Question: What I want to make is like below

customViewContainer in the camera.xml will hold the ourView which is custom made.
If I select Taking Picture(R.id.capture), then I can take picture immediately and that picture will be shown in the right side.
If I select Getting Picture(R.id.process), then I can get a picture from gallery and that picture will be shown in the right side as well.
On the right side, there will be a small rectangle object(20pix, 20pix) which is transparent and it will be moved by the touches of user on the picture.
Problem is...When I make these features separately, they work fine but when I put them together, the activity doesn't start.
Will you take a look at my code and see what's the problem? I will be very appreciated. <<+_+;;>>
'''
package com.example.hello;
import java.io.File;
import java.io.FileNotFoundException;
import java.io.IOException;
import android.app.Activity;
import android.content.Context;
import android.content.Intent;
import android.content.pm.ActivityInfo;
import android.graphics.Bitmap;
import android.graphics.BitmapFactory;
import android.graphics.Canvas;
import android.graphics.Color;
import android.graphics.Paint;
import android.graphics.Rect;
import android.graphics.PorterDuff.Mode;
import android.net.Uri;
import android.os.Bundle;
import android.provider.MediaStore.Images;
import android.view.Menu;
import android.view.MenuItem;
import android.view.MotionEvent;
import android.view.SurfaceHolder;
import android.view.SurfaceView;
import android.view.View;
import android.view.View.OnClickListener;
import android.view.View.OnTouchListener;
import android.widget.Button;
import android.widget.LinearLayout;
public class SurfaceViewExample extends Activity implements OnTouchListener
{
OurView v;
float x = 0;
float y = 0;
Bitmap bitmap = BitmapFactory.decodeResource(getResources(),
R.drawable.default_background);
//default_background picture is for the first screen.
private static final int CAMERA_CAPTURE = 0;
final static int SELECT_IMAGE = 1;
@Override
protected void onCreate(Bundle savedInstanceState) {
super.onCreate(savedInstanceState);
setRequestedOrientation(ActivityInfo.SCREEN_ORIENTATION_LANDSCAPE);
setContentView(R.layout.camera);
v = new OurView(this);
v.setOnTouchListener(this);
LinearLayout customViewContainer =
(LinearLayout)findViewById(R.id.customViewContainer);
customViewContainer.addView(v);
Button captureButton = (Button) findViewById(R.id.capture);
Button processButton = (Button) findViewById(R.id.process);
captureButton.setOnClickListener(new OnClickListener() {
public void onClick(View v) {
Intent i = new Intent(
android.provider.MediaStore.ACTION_IMAGE_CAPTURE);
i.putExtra(android.provider.MediaStore.EXTRA_OUTPUT,
Uri.fromFile(new File("/sdcard/image.jpg")));
startActivityForResult(i, CAMERA_CAPTURE);
}
});
processButton.setOnClickListener(new OnClickListener() {
public void onClick(View v) { Uri uri =
android.provider.MediaStore.Images.Media.EXTERNAL_CONTENT_URI;
Intent intent = new Intent(Intent.ACTION_PICK, uri);
startActivityForResult(intent, SELECT_IMAGE);
}
});
}
//onActivityResult is for getting picture
@Override
protected void onActivityResult(int requestCode, int resultCode,
Intent intent)
{
if (resultCode == RESULT_OK && (requestCode == (CAMERA_CAPTURE) ||
requestCode == SELECT_IMAGE)) {
if(requestCode == CAMERA_CAPTURE)
{
File file = new File("/sdcard/image.jpg");
try {
bitmap = Images.Media.getBitmap(getContentResolver(),
Uri.fromFile(file));
} catch (FileNotFoundException e) {
e.printStackTrace();
} catch (IOException e) {
e.printStackTrace();
}
}
else if(requestCode == SELECT_IMAGE)
{
Uri image = intent.getData();
try {
bitmap = Images.Media.getBitmap(getContentResolver(),
image);
} catch (FileNotFoundException e) {
e.printStackTrace();
} catch (IOException e) {
e.printStackTrace();
}
}
}
}
//for custom made resume and pause function
@Override
protected void onResume() {
// TODO Auto-generated method stub
super.onResume();
v.resume();
}
@Override
protected void onPause() {
// TODO Auto-generated method stub
super.onPause();
v.pause();
}
//This is the custom made view which uses thread
protected class OurView extends SurfaceView implements Runnable {
Thread t = null;
SurfaceHolder holder;
boolean isItOk = false;
public OurView(Context context) {
super(context);
// TODO Auto-generated constructor stub
holder = getHolder();
}
@Override
public void run() {
// TODO Auto-generated method stub
while(isItOk == true)
{
//perform canvas drawing
if(!holder.getSurface().isValid())
{
continue; //make is work when it is valid
}
Canvas c = holder.lockCanvas();
Rect ourRect = new Rect();
ourRect.set((int)x, (int)y, (int)x+20, (int)y+20);
Paint rect_paint = new Paint();
c.drawColor(Color.TRANSPARENT, Mode.CLEAR);
rect_paint.setStyle(Paint.Style.STROKE);
rect_paint.setColor(Color.BLUE);
c.drawBitmap(bitmap, c.getWidth()/2 - bitmap.getWidth()/2,
c.getHeight()/2 - bitmap.getHeight()/2 ,null);
c.drawRect(ourRect, rect_paint);
holder.unlockCanvasAndPost(c);
}
}
public void pause() {
isItOk = false;
while(true) {
try{
t.join();
}catch ( InterruptedException e) {
e.printStackTrace();
}
break;
}
t = null;
}
public void resume() {
isItOk = true;
t = new Thread(this);
t.start();
}
}
@Override
public boolean onTouch(View v, MotionEvent me) {
// TODO Auto-generated method stub
try {
Thread.sleep(50); //To protect program from working too much
} catch (InterruptedException e) {
// TODO Auto-generated catch block
e.printStackTrace();
}
switch(me.getAction())
{
case MotionEvent.ACTION_DOWN:
x = me.getX()-10;
y = me.getY()-10;
break;
case MotionEvent.ACTION_UP:
x = me.getX()-10;
y = me.getY()-10;
break;
case MotionEvent.ACTION_MOVE:
x = me.getX()-10;
y = me.getY()-10;
break;
}
return true;
}
}
'''
Just in case, I left camera.xml and logcat info below, but I think it is problem of code not the system...
'''
<?xml version="1.0" encoding="utf-8"?>
<LinearLayout xmlns:android="http://schemas.android.com/apk/res/android"
xmlns:tools="http://schemas.android.com/tools"
android:layout_width="match_parent"
android:layout_height="match_parent"
android:orientation="horizontal" >
<LinearLayout
android:layout_width="match_parent"
android:layout_height="match_parent"
android:orientation="vertical"
android:layout_weight="3"
android:layout_margin="30dp" >
<Button
android:id="@+id/capture"
android:layout_width="fill_parent"
android:layout_height="fill_parent"
android:layout_weight="1"
android:layout_marginBottom="10dp"
android:text="Taking Picture" />
<Button
android:id="@+id/process"
android:layout_width="fill_parent"
android:layout_height="fill_parent"
android:layout_weight="1"
android:text="Getting Picture" />
</LinearLayout>
<LinearLayout
android:id="@+id/customViewContainer"
android:layout_width="match_parent"
android:layout_height="match_parent"
android:layout_weight="2"
android:orientation="vertical"/>
</LinearLayout>
'''
'''
02-03 14:52:34.895: D/AndroidRuntime(2310): Shutting down VM
02-03 14:52:34.895: W/dalvikvm(2310): threadid=1: thread exiting with uncaught exception (group=0xa6221908)
02-03 14:52:34.895: E/AndroidRuntime(2310): FATAL EXCEPTION: main
02-03 14:52:34.895: E/AndroidRuntime(2310): java.lang.RuntimeException: Unable to instantiate activity ComponentInfo{com.example.hello/com.example.hello.SurfaceViewExample}: java.lang.NullPointerException
02-03 14:52:34.895: E/AndroidRuntime(2310): at android.app.ActivityThread.performLaunchActivity(ActivityThread.java:2106)
02-03 14:52:34.895: E/AndroidRuntime(2310): at android.app.ActivityThread.handleLaunchActivity(ActivityThread.java:2230)
02-03 14:52:34.895: E/AndroidRuntime(2310): at android.app.ActivityThread.access$600(ActivityThread.java:141)
02-03 14:52:34.895: E/AndroidRuntime(2310): at android.app.ActivityThread$H.handleMessage(ActivityThread.java:1234)
02-03 14:52:34.895: E/AndroidRuntime(2310): at android.os.Handler.dispatchMessage(Handler.java:99)
02-03 14:52:34.895: E/AndroidRuntime(2310): at android.os.Looper.loop(Looper.java:137)
02-03 14:52:34.895: E/AndroidRuntime(2310): at android.app.ActivityThread.main(ActivityThread.java:5041)
02-03 14:52:34.895: E/AndroidRuntime(2310): at java.lang.reflect.Method.invokeNative(Native Method)
02-03 14:52:34.895: E/AndroidRuntime(2310): at java.lang.reflect.Method.invoke(Method.java:511)
02-03 14:52:34.895: E/AndroidRuntime(2310): at com.android.internal.os.ZygoteInit$MethodAndArgsCaller.run(ZygoteInit.java:793)
02-03 14:52:34.895: E/AndroidRuntime(2310): at com.android.internal.os.ZygoteInit.main(ZygoteInit.java:560)
02-03 14:52:34.895: E/AndroidRuntime(2310): at dalvik.system.NativeStart.main(Native Method)
02-03 14:52:34.895: E/AndroidRuntime(2310): Caused by: java.lang.NullPointerException
02-03 14:52:34.895: E/AndroidRuntime(2310): at android.content.ContextWrapper.getResources(ContextWrapper.java:89)
02-03 14:52:34.895: E/AndroidRuntime(2310): at android.view.ContextThemeWrapper.getResources(ContextThemeWrapper.java:78)
02-03 14:52:34.895: E/AndroidRuntime(2310): at com.example.hello.SurfaceViewExample.<init>(SurfaceViewExample.java:37)
02-03 14:52:34.895: E/AndroidRuntime(2310): at java.lang.Class.newInstanceImpl(Native Method)
02-03 14:52:34.895: E/AndroidRuntime(2310): at java.lang.Class.newInstance(Class.java:1319)
02-03 14:52:34.895: E/AndroidRuntime(2310): at android.app.Instrumentation.newActivity(Instrumentation.java:1054)
02-03 14:52:34.895: E/AndroidRuntime(2310): at android.app.ActivityThread.performLaunchActivity(ActivityThread.java:2097)
02-03 14:52:34.895: E/AndroidRuntime(2310): ... 11 more
02-03 14:52:34.895: D/AndroidRuntime(2310): Shutting down VM
02-03 14:52:34.895: W/dalvikvm(2310): threadid=1: thread exiting with uncaught exception (group=0xa6221908)
02-03 14:52:34.895: E/AndroidRuntime(2310): FATAL EXCEPTION: main
02-03 14:52:34.895: E/AndroidRuntime(2310): java.lang.RuntimeException: Unable to instantiate activity ComponentInfo{com.example.hello/com.example.hello.SurfaceViewExample}: java.lang.NullPointerException
02-03 14:52:34.895: E/AndroidRuntime(2310): at android.app.ActivityThread.performLaunchActivity(ActivityThread.java:2106)
02-03 14:52:34.895: E/AndroidRuntime(2310): at android.app.ActivityThread.handleLaunchActivity(ActivityThread.java:2230)
02-03 14:52:34.895: E/AndroidRuntime(2310): at android.app.ActivityThread.access$600(ActivityThread.java:141)
02-03 14:52:34.895: E/AndroidRuntime(2310): at android.app.ActivityThread$H.handleMessage(ActivityThread.java:1234)
02-03 14:52:34.895: E/AndroidRuntime(2310): at android.os.Handler.dispatchMessage(Handler.java:99)
02-03 14:52:34.895: E/AndroidRuntime(2310): at android.os.Looper.loop(Looper.java:137)
02-03 14:52:34.895: E/AndroidRuntime(2310): at android.app.ActivityThread.main(ActivityThread.java:5041)
02-03 14:52:34.895: E/AndroidRuntime(2310): at java.lang.reflect.Method.invokeNative(Native Method)
02-03 14:52:34.895: E/AndroidRuntime(2310): at java.lang.reflect.Method.invoke(Method.java:511)
02-03 14:52:34.895: E/AndroidRuntime(2310): at com.android.internal.os.ZygoteInit$MethodAndArgsCaller.run(ZygoteInit.java:793)
02-03 14:52:34.895: E/AndroidRuntime(2310): at com.android.internal.os.ZygoteInit.main(ZygoteInit.java:560)
02-03 14:52:34.895: E/AndroidRuntime(2310): at dalvik.system.NativeStart.main(Native Method)
02-03 14:52:34.895: E/AndroidRuntime(2310): Caused by: java.lang.NullPointerException
02-03 14:52:34.895: E/AndroidRuntime(2310): at android.content.ContextWrapper.getResources(ContextWrapper.java:89)
02-03 14:52:34.895: E/AndroidRuntime(2310): at android.view.ContextThemeWrapper.getResources(ContextThemeWrapper.java:78)
02-03 14:52:34.895: E/AndroidRuntime(2310): at com.example.hello.SurfaceViewExample.<init>(SurfaceViewExample.java:37)
02-03 14:52:34.895: E/AndroidRuntime(2310): at java.lang.Class.newInstanceImpl(Native Method)
02-03 14:52:34.895: E/AndroidRuntime(2310): at java.lang.Class.newInstance(Class.java:1319)
02-03 14:52:34.895: E/AndroidRuntime(2310): at android.app.Instrumentation.newActivity(Instrumentation.java:1054)
02-03 14:52:34.895: E/AndroidRuntime(2310): at android.app.ActivityThread.performLaunchActivity(ActivityThread.java:2097)
02-03 14:52:34.895: E/AndroidRuntime(2310): ... 11 more
02-03 14:52:34.895: D/AndroidRuntime(2310): Shutting down VM
02-03 14:52:34.895: W/dalvikvm(2310): thread id=1: thread exiting with uncaught exception (group=0xa6221908)
02-03 14:52:34.895: E/AndroidRuntime(2310): FATAL EXCEPTION: main
02-03 14:52:34.895: E/AndroidRuntime(2310): java.lang.RuntimeException: Unable to instantiate activity ComponentInfo{com.example.hello/com.example.hello.SurfaceViewExample}: java.lang.NullPointerException
02-03 14:52:34.895: E/AndroidRuntime(2310): at android.app.ActivityThread.performLaunchActivity(ActivityThread.java:2106)
02-03 14:52:34.895: E/AndroidRuntime(2310): at android.app.ActivityThread.handleLaunchActivity(ActivityThread.java:2230)
02-03 14:52:34.895: E/AndroidRuntime(2310): at android.app.ActivityThread.access$600(ActivityThread.java:141)
02-03 14:52:34.895: E/AndroidRuntime(2310): at android.app.ActivityThread$H.handleMessage(ActivityThread.java:1234)
02-03 14:52:34.895: E/AndroidRuntime(2310): at android.os.Handler.dispatchMessage(Handler.java:99)
02-03 14:52:34.895: E/AndroidRuntime(2310): at android.os.Looper.loop(Looper.java:137)
02-03 14:52:34.895: E/AndroidRuntime(2310): at android.app.ActivityThread.main(ActivityThread.java:5041)
02-03 14:52:34.895: E/AndroidRuntime(2310): at java.lang.reflect.Method.invokeNative(Native Method)
02-03 14:52:34.895: E/AndroidRuntime(2310): at java.lang.reflect.Method.invoke(Method.java:511)
02-03 14:52:34.895: E/AndroidRuntime(2310): at com.android.internal.os.ZygoteInit$MethodAndArgsCaller.run(ZygoteInit.java:793)
02-03 14:52:34.895: E/AndroidRuntime(2310): at com.android.internal.os.ZygoteInit.main(ZygoteInit.java:560)
02-03 14:52:34.895: E/AndroidRuntime(2310): at dalvik.system.NativeStart.main(Native Method)
02-03 14:52:34.895: E/AndroidRuntime(2310): Caused by: java.lang.NullPointerException
02-03 14:52:34.895: E/AndroidRuntime(2310): at android.content.ContextWrapper.getResources(ContextWrapper.java:89)
02-03 14:52:34.895: E/AndroidRuntime(2310): at android.view.ContextThemeWrapper.getResources(ContextThemeWrapper.java:78)
02-03 14:52:34.895: E/AndroidRuntime(2310): at com.example.hello.SurfaceViewExample.<init>(SurfaceViewExample.java:37)
02-03 14:52:34.895: E/AndroidRuntime(2310): at java.lang.Class.newInstanceImpl(Native Method)
02-03 14:52:34.895: E/AndroidRuntime(2310): at java.lang.Class.newInstance(Class.java:1319)
02-03 14:52:34.895: E/AndroidRuntime(2310): at android.app.Instrumentation.newActivity(Instrumentation.java:1054)
02-03 14:52:34.895: E/AndroidRuntime(2310): at android.app.ActivityThread.performLaunchActivity(ActivityThread.java:2097)
02-03 14:52:34.895: E/AndroidRuntime(2310): ... 11 more
'''
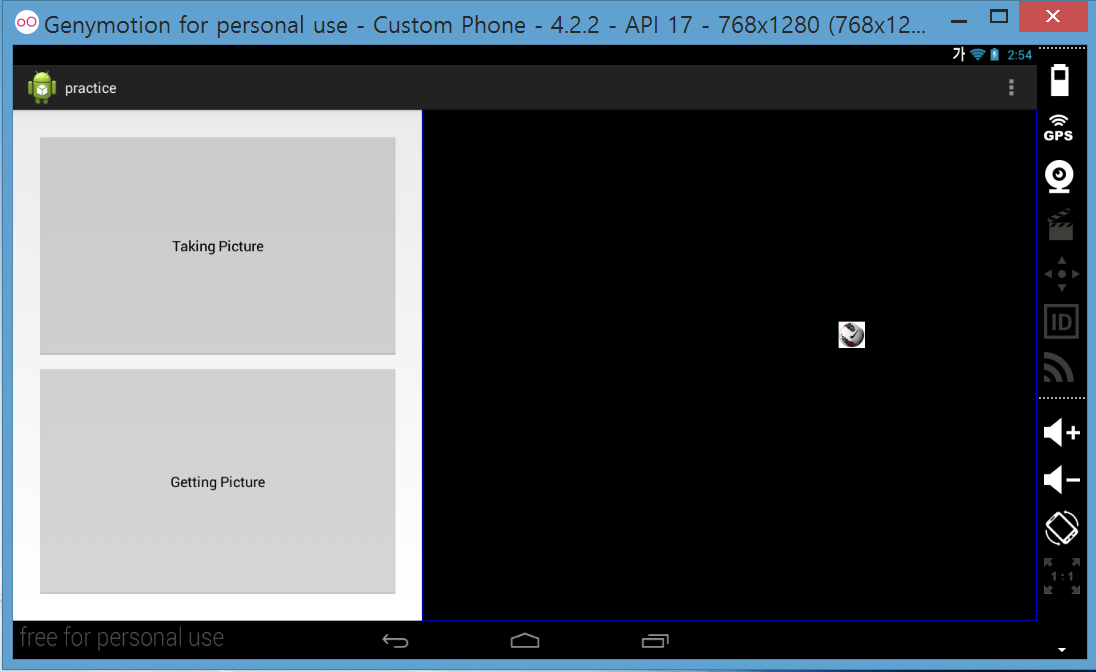
Answer: As in Log:
> Caused by: java.lang.NullPointerException 02-03 14:52:34.895:
E/AndroidRuntime(2310): at android.content.ContextWrapper.getResources
Means you are trying to access 'getResources' method using Context which is 'null' .
call 'getResources()' method from onCreate method of Activity:
'''
Bitmap bitmap;
@Override
protected void onCreate(Bundle savedInstanceState) {
super.onCreate(savedInstanceState);
setRequestedOrientation(ActivityInfo.SCREEN_ORIENTATION_LANDSCAPE);
setContentView(R.layout.camera);
bitmap = BitmapFactory.decodeResource(getResources(),
R.drawable.default_background);
....
'''